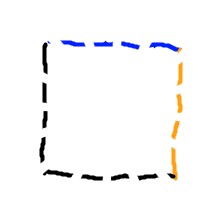
Shape: square